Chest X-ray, PA view. Patient: 42 years old, sex F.
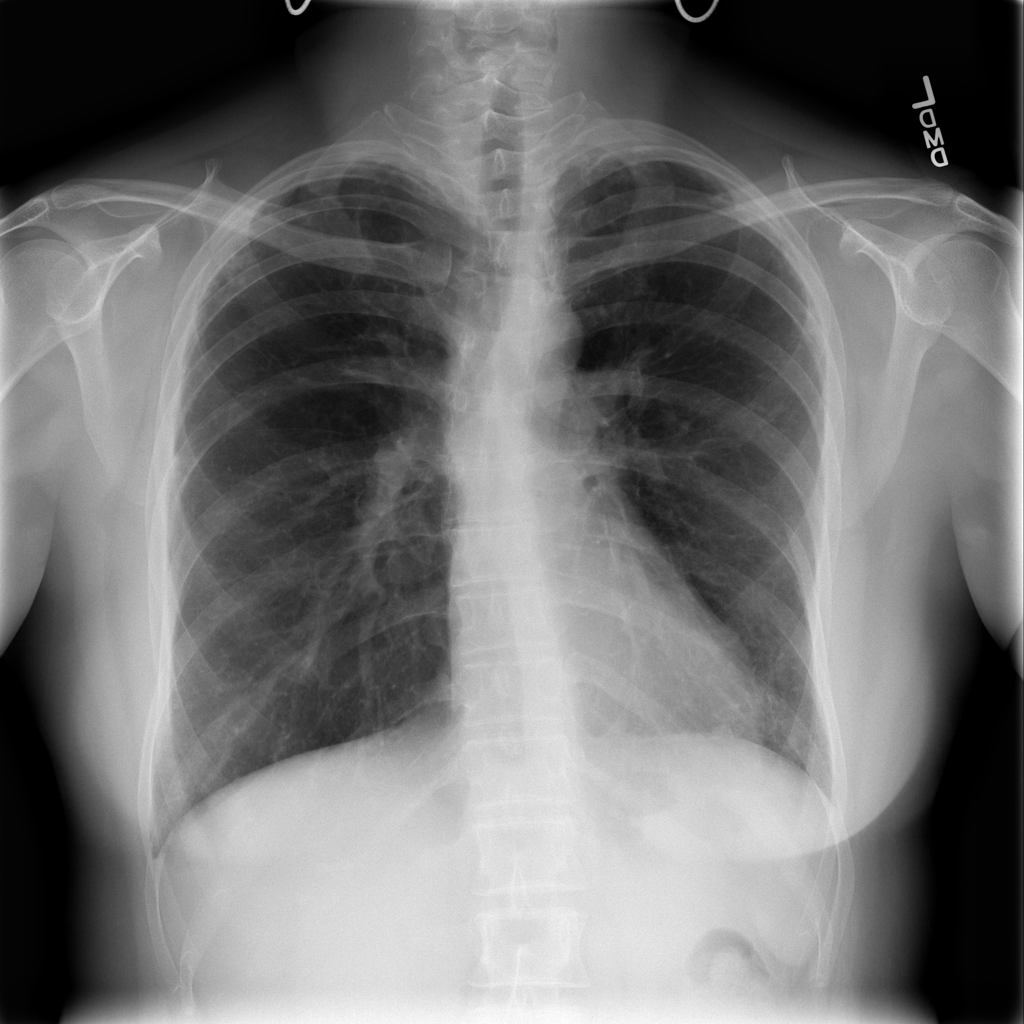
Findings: No Finding